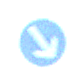
Verkehrszeichen: VorgeschriebeneVorbeifahrtRechts
Umgebung: Outdoor, Nature
Tageszeit: MorningAfternoon
Wetter: Clear
Licht: Natural
Jahreszeit: NotSpecified
Kontrast: HighContrast